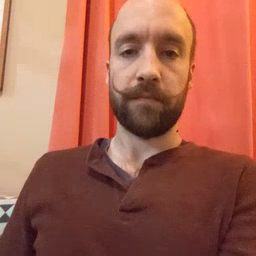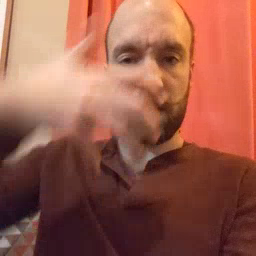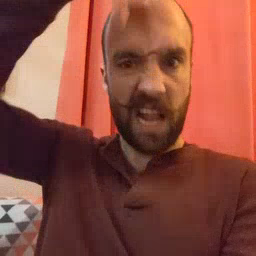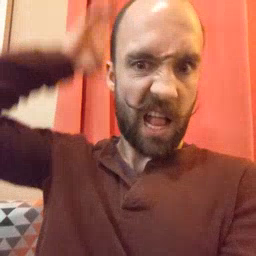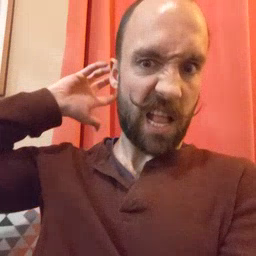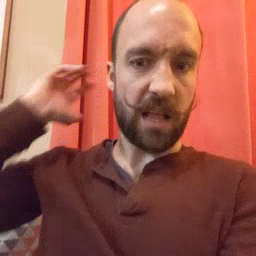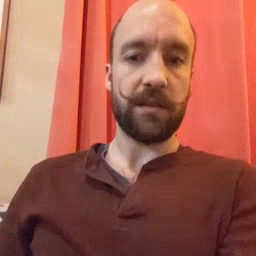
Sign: lion